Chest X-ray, AP view. Patient: 48 years old, sex M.
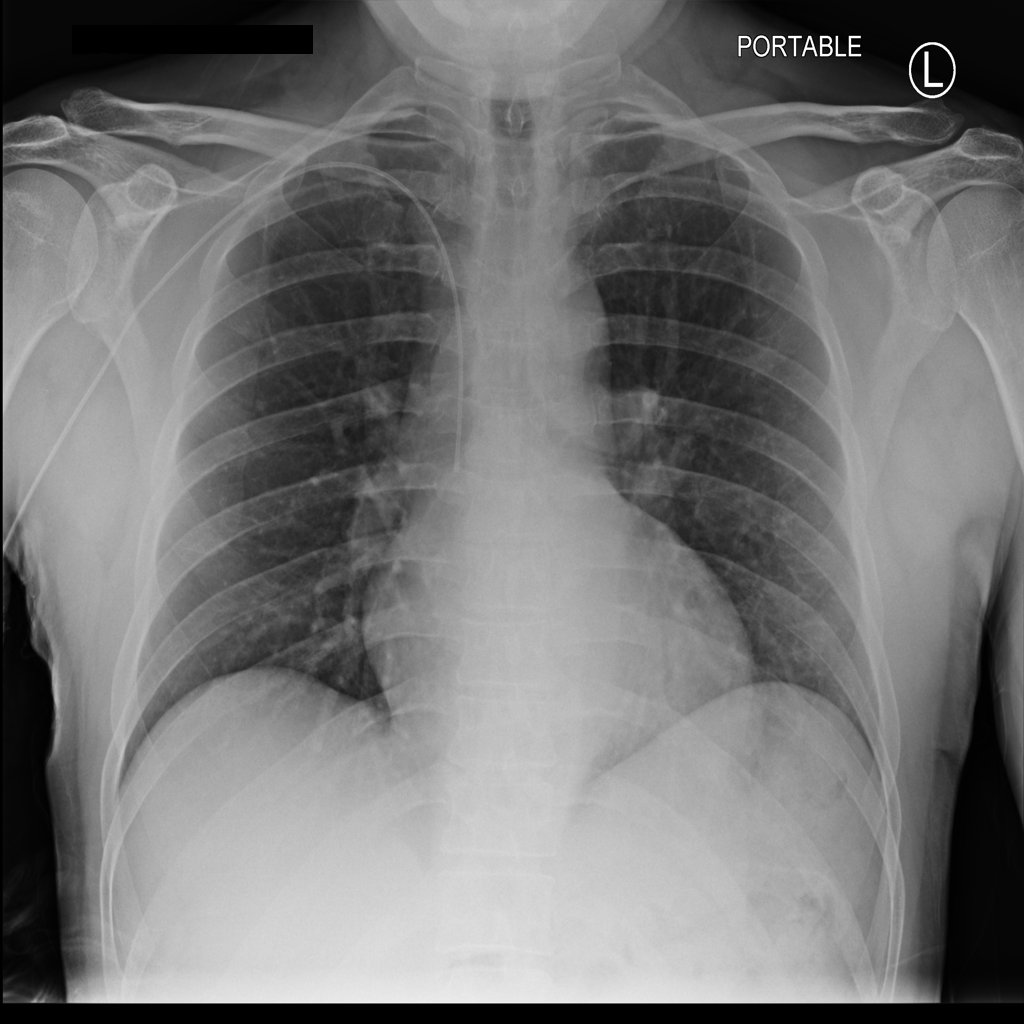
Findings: No Finding